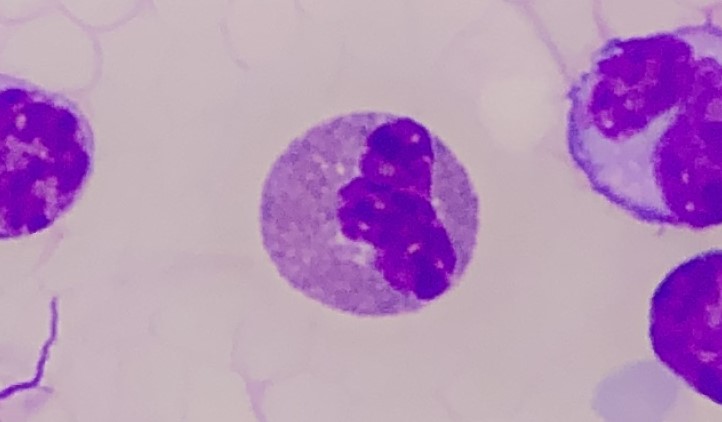
White blood cell type: Eosinophil